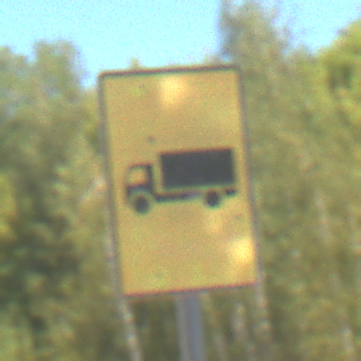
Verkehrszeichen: KFZZulaessigeGesamtmasse3Komma5TOhnePfeilsymbol
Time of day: Midday
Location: Outdoor (Nature)
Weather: Clear
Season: Summer
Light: Natural